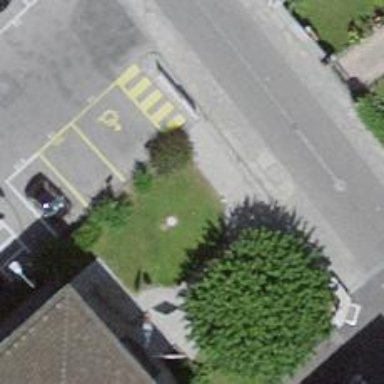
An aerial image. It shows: Bicycle rental service.